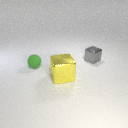
large yellow metal cube to the right of small green rubber sphere